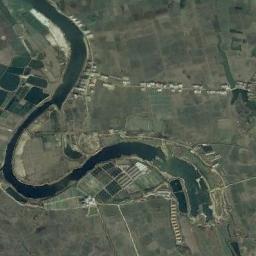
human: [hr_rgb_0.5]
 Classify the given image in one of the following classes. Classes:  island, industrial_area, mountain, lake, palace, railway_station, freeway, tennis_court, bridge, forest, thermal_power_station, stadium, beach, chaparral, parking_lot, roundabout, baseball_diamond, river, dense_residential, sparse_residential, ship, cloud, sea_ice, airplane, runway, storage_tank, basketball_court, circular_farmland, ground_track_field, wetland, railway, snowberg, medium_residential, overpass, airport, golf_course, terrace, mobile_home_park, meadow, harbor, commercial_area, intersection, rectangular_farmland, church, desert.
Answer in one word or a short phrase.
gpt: river